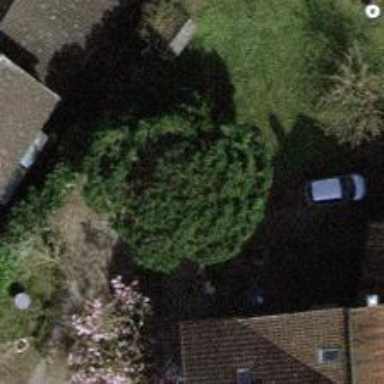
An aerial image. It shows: Evergreen needle-leaved tree.